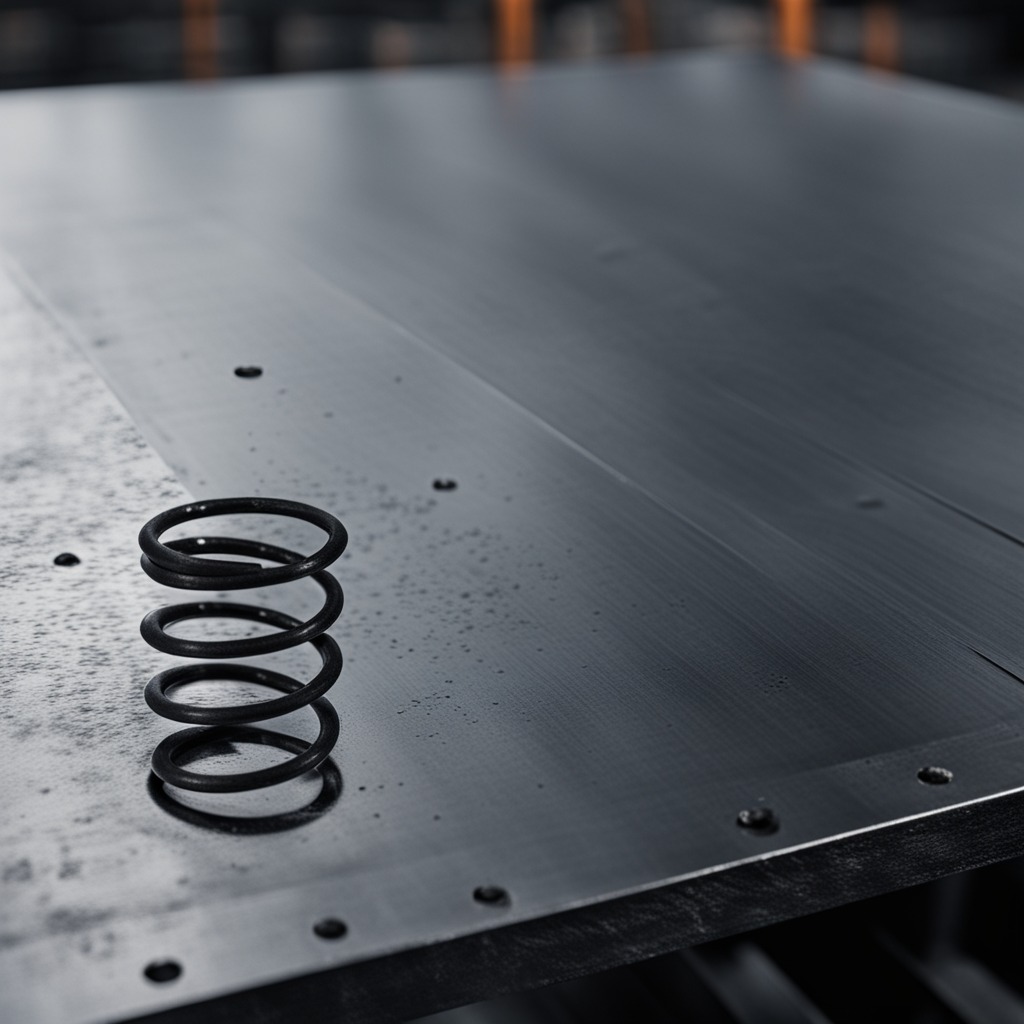
A coiled metal spring is lying on a cold steel table in a mining workshop.